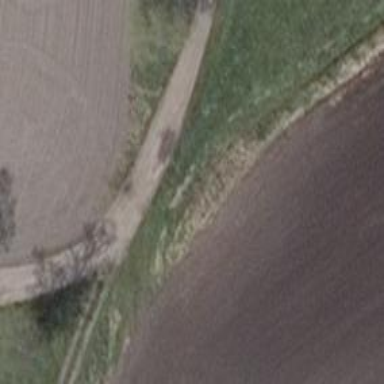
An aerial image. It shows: Track with grade2 pebblestone surface.